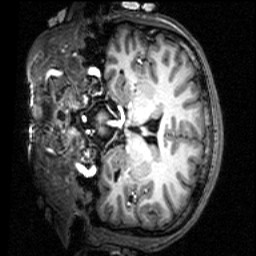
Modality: T1w
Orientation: coronal
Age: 23
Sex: male